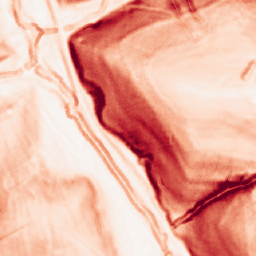
Category: morphological
Decomposition family: morphological_gradient
Decomposition parameters: size: 3
shape: disk
Upsampling method: area
Upsampling parameters: scale: 2
Upsampling scale: 2